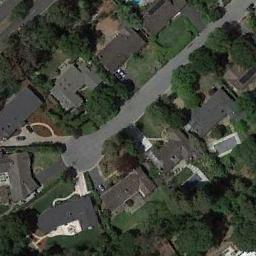
Label: residential